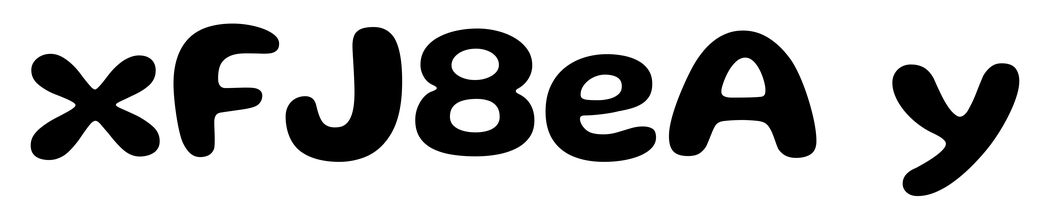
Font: Gluten_SemiBold